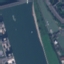
Land use / land cover: River